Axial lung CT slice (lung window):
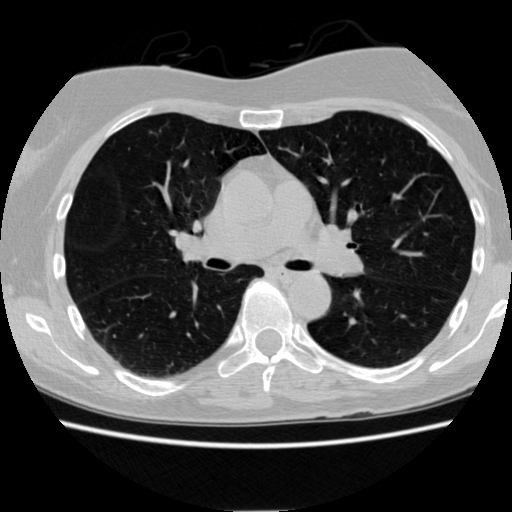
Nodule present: no